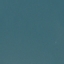
Land use / land cover: SeaLake